Question: Starting with a bitmap image ..

Is there a trivial way to do this in cocoa I don't know about? (Like "CAShapeLayer for images!")?
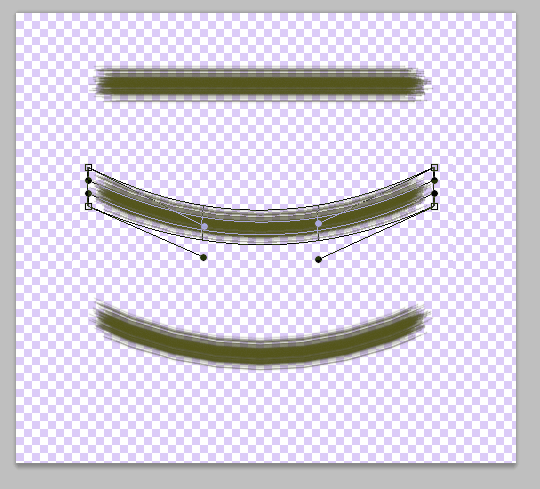
Answer: The easy way (which is certainly worth considering if you're targeting a phone) is to use a grid deformation: deform a grid of squares/triangles and texture map your picture onto it. This is easily hardware-accelerated with OpenGL ES. The geometry can be as finely-meshed as you want, but the limited quality of texture sampling may be an issue depending on your application.